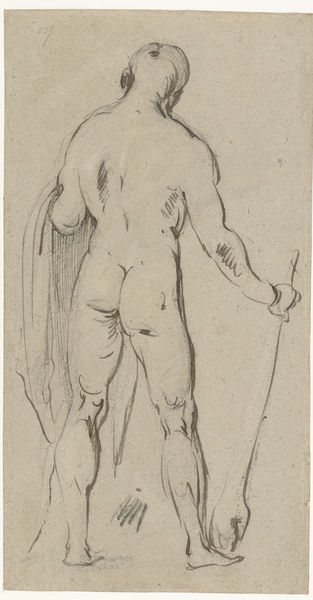
Titel: Staand mannelijk naakt, op de rug gezien (Hercules?)
Künstler: Jan Philipsz. van Bouckhorst
Standort: Amsterdam
Institution: Rijksmuseum
Schlagwörter: akt, kopf, mann, nackt, grob, grau, rücken, schwarz, skizze, weiss, zeichnung, tuch, halten, mensch, gewand, decke, ruder, stock, beine, bein, gesäß, hintern, stab, studie, linien, muskeln, knie, kohle, arsch, hinten, schwarzweiss, illustration, stift, stark, keule, stecken, po